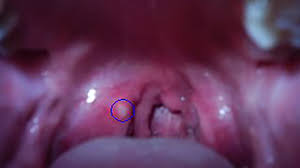
Condition: Mouth Ulcer